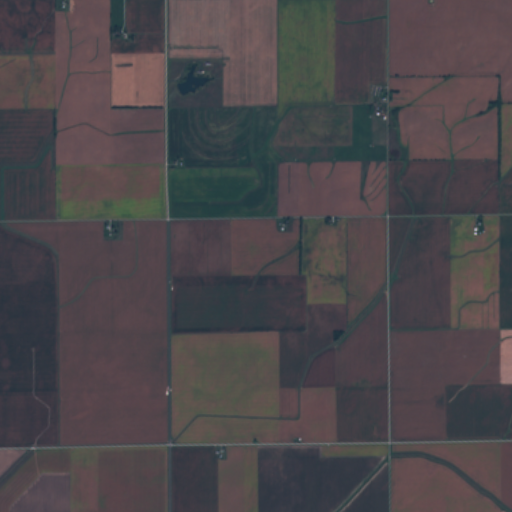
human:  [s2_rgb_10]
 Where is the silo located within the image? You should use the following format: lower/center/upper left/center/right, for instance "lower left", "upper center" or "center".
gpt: The silo is located in the center right of the image.
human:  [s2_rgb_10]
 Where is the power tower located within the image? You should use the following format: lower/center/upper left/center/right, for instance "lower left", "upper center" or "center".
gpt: There is no power tower in the image.